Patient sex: M
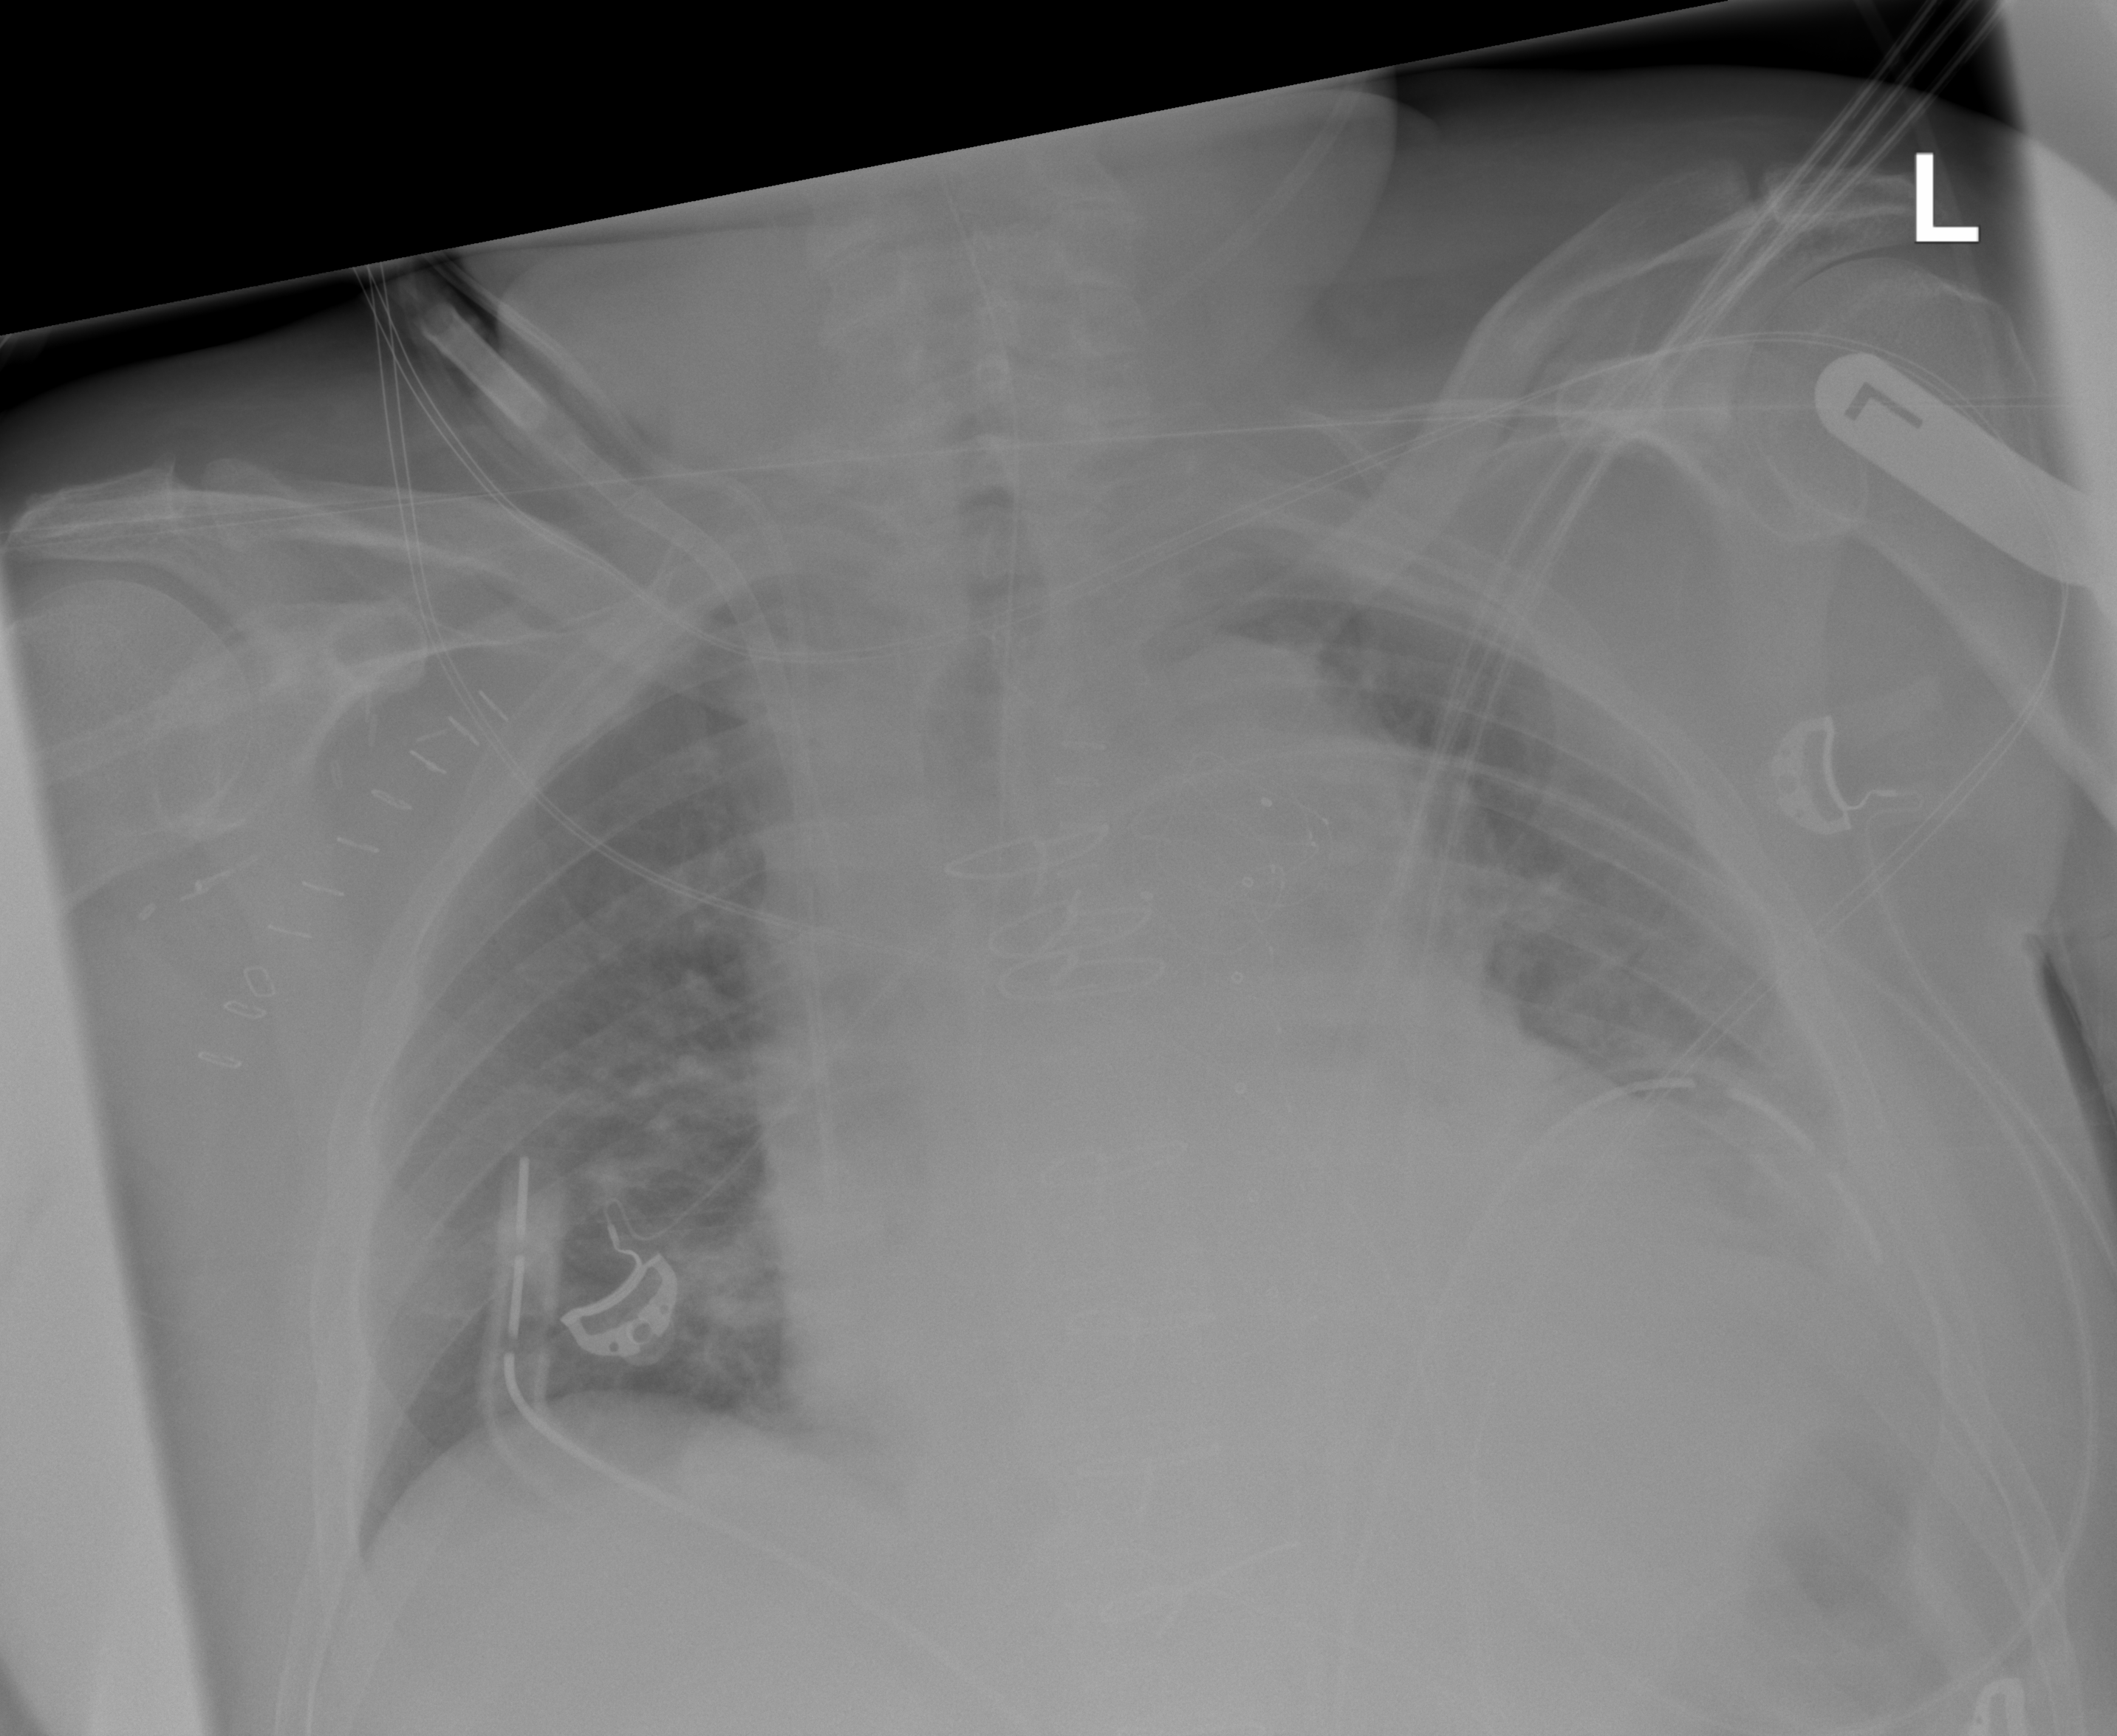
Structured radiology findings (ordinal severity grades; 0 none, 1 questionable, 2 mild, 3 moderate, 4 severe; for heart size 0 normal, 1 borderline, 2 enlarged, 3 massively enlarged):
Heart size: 3
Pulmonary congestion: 0
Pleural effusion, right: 0
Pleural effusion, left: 2
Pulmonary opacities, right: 0
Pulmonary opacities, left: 0
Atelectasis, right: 2
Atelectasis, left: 3